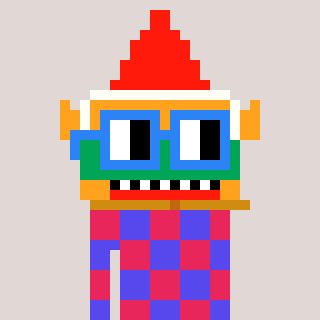
a pixel art character with square blue glasses, a gnome-shaped head and a computerblue-colored body on a warm background